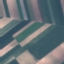
Land use / land cover class: AnnualCrop